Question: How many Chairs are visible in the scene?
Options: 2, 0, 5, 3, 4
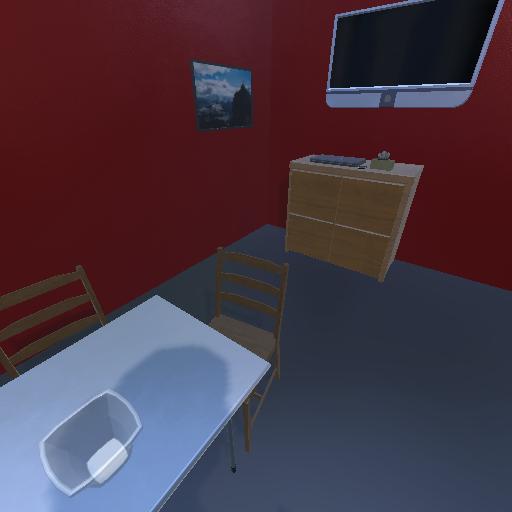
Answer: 2